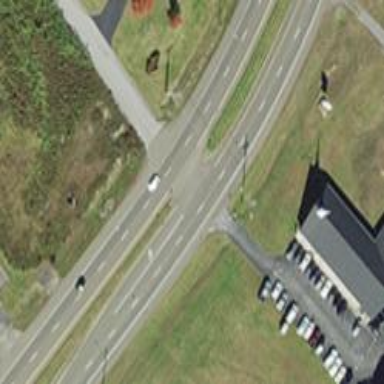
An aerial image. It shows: Trunk link highway.